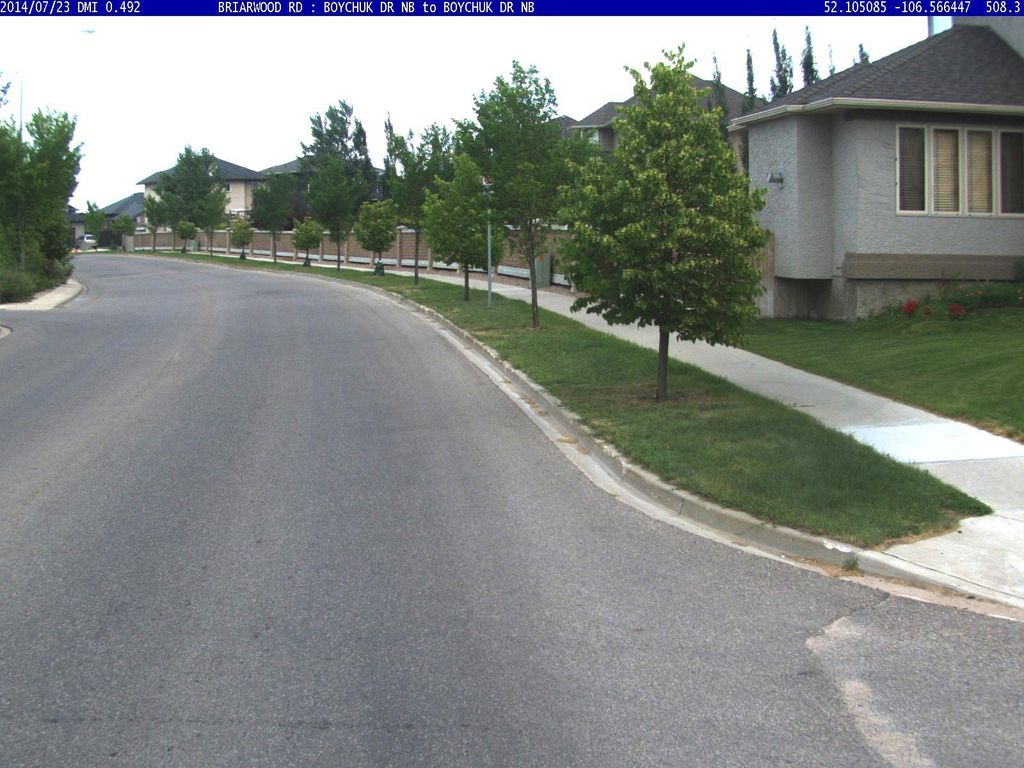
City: saskatoon